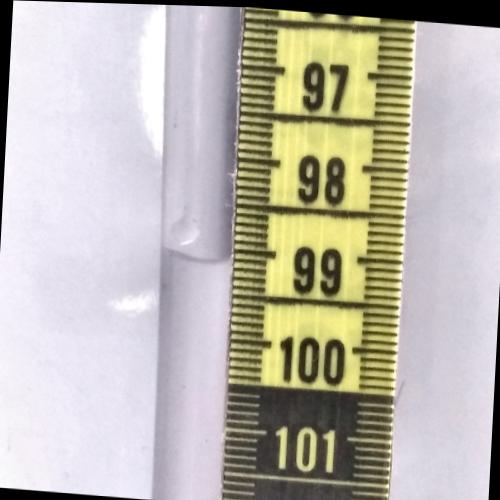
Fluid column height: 99.1 cm